Interaction volume radius: 10 \u00c5
Interaction volume height: 10 \u00c5
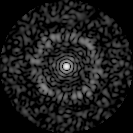
Disorder parameter: 0.7622